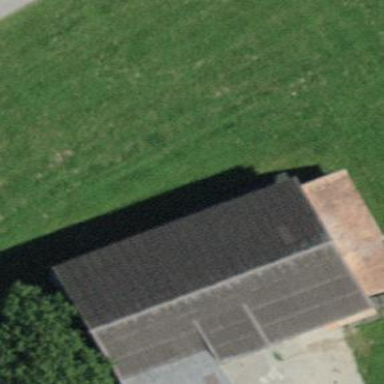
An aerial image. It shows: Rural barn.